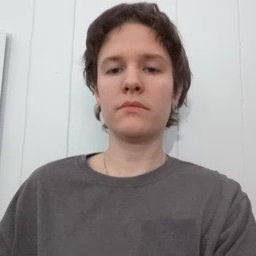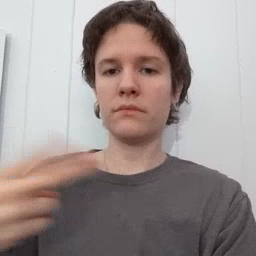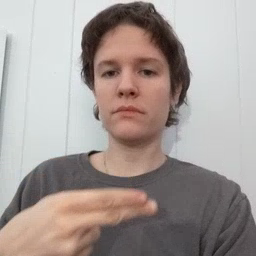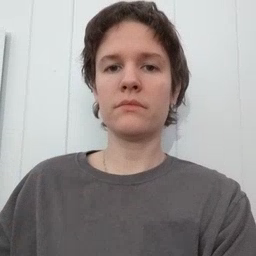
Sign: cut